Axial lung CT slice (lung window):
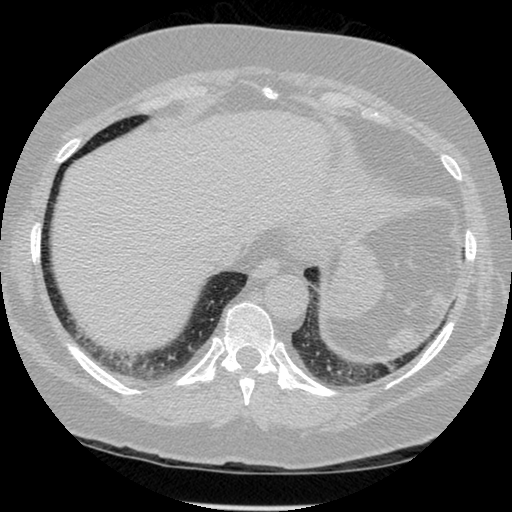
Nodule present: no